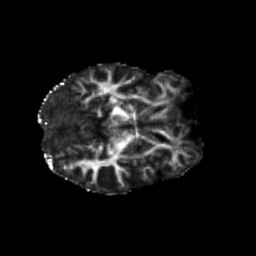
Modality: FA
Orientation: axial
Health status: ill
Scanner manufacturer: siemens
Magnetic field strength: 3 T
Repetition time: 13.7 s
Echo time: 0.098 s